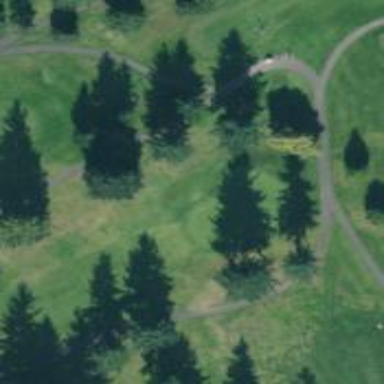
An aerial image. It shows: View of golf hole.